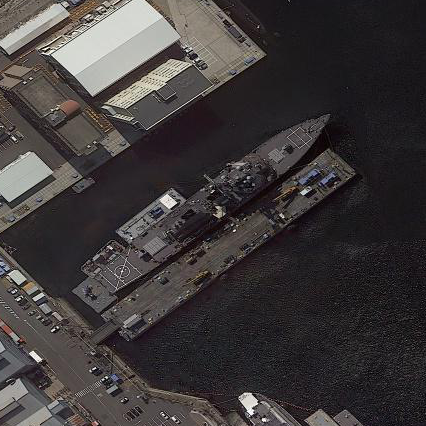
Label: Arleigh_Burke-class_destroyer